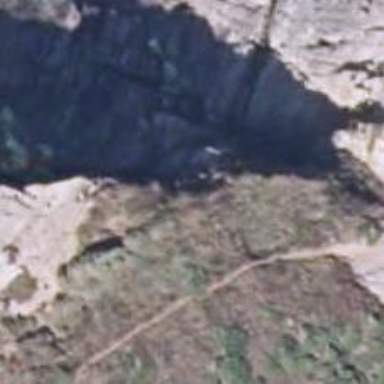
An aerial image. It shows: Cliff in nature.